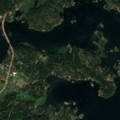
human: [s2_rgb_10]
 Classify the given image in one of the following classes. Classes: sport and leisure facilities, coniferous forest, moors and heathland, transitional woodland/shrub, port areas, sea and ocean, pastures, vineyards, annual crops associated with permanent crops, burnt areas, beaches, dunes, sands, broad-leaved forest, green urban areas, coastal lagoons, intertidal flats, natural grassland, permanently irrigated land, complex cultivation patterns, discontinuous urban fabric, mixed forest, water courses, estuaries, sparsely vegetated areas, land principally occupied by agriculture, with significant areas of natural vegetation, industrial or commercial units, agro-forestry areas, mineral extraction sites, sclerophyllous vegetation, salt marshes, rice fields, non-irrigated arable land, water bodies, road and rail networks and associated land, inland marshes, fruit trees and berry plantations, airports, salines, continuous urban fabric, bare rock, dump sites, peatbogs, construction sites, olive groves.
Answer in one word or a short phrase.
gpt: land principally occupied by agriculture, with significant areas of natural vegetation, mixed forest, sea and ocean